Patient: sex F, age 71
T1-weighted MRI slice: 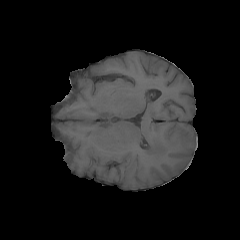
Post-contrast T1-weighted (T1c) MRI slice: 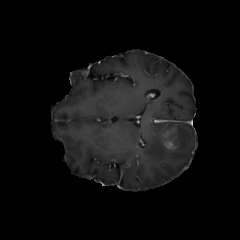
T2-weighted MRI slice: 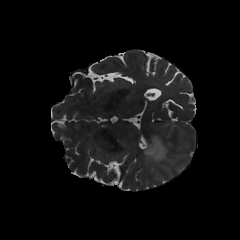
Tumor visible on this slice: yes
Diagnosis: Glioblastoma, IDH-wildtype
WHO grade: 4